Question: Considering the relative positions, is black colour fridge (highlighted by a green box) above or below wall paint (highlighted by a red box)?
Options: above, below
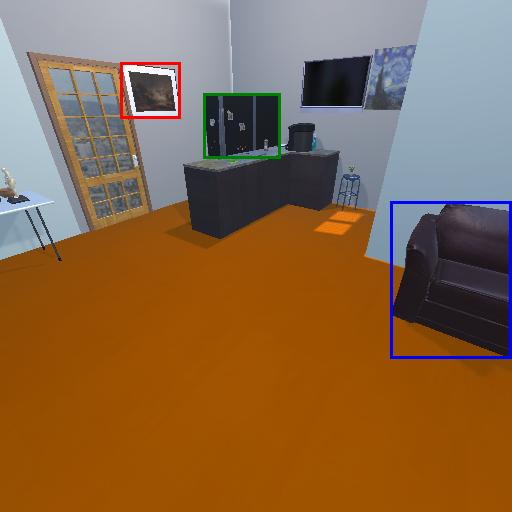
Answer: above